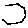
Label: hexagon